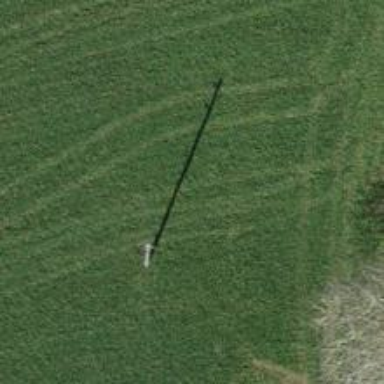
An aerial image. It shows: Power pole.